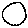
Label: circle